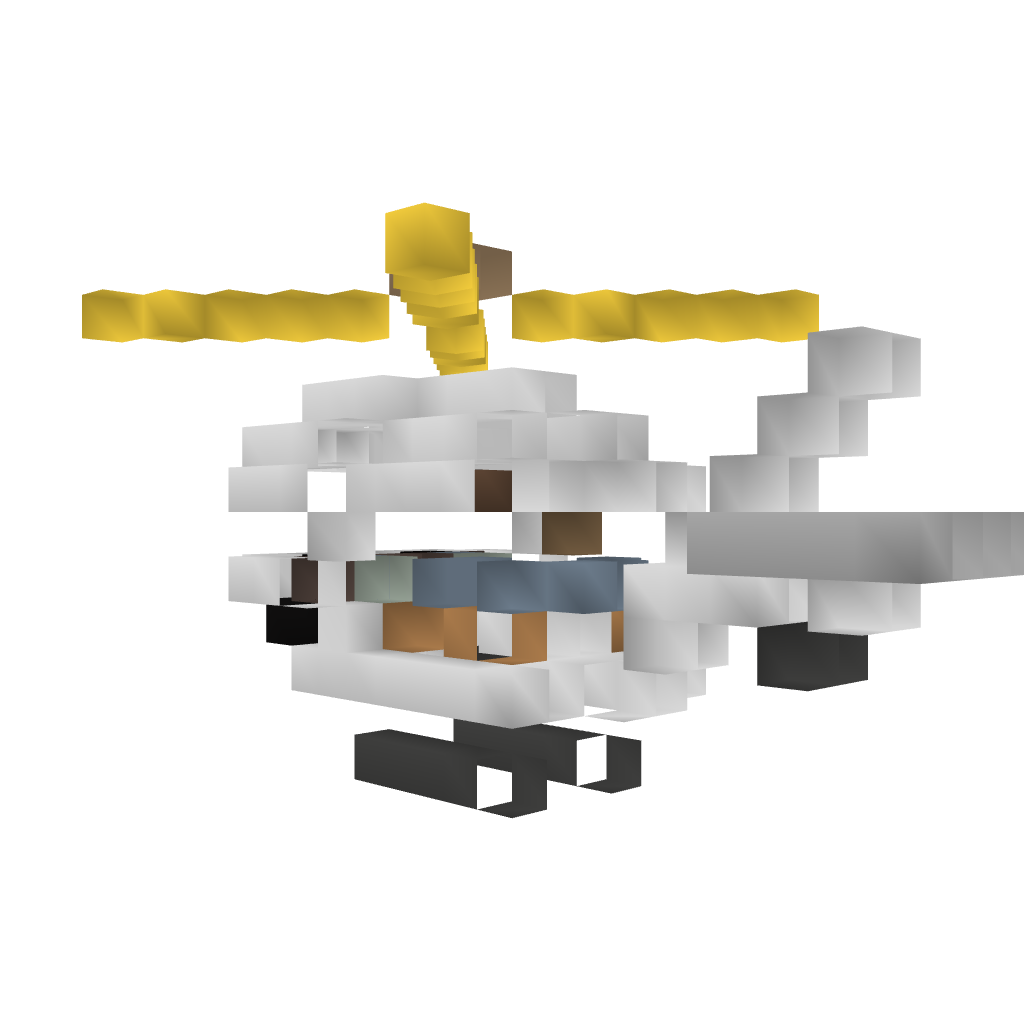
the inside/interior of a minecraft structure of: Helicopter